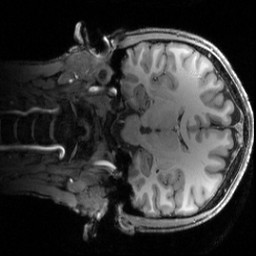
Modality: T1w
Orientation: coronal
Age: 22
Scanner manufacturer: siemens
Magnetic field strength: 3 T
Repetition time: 2.5 s
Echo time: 0.00444 s